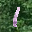
Label: 1